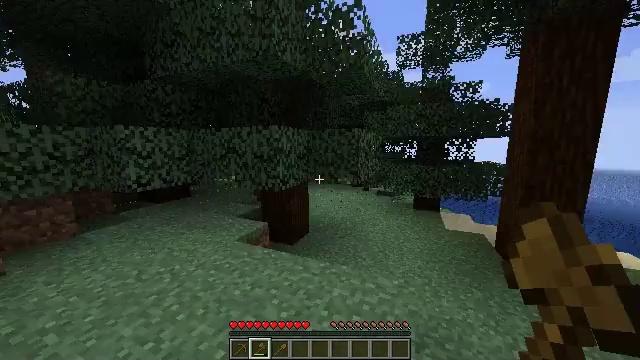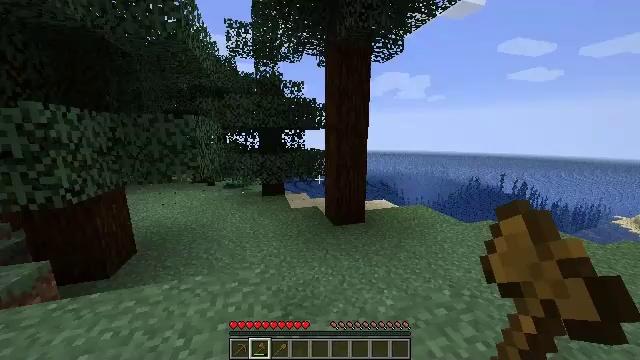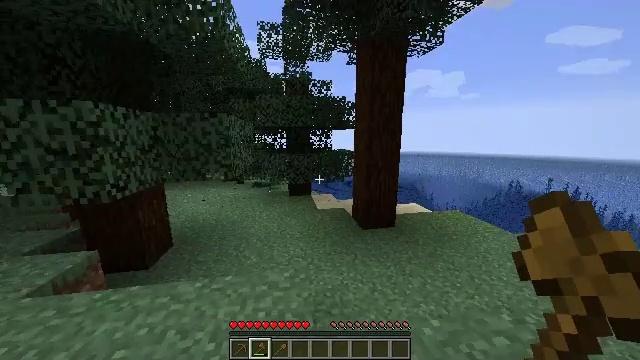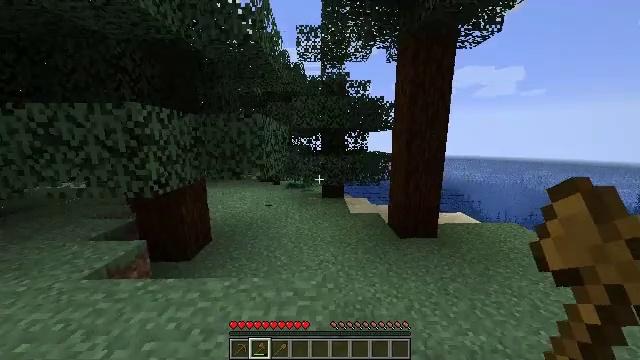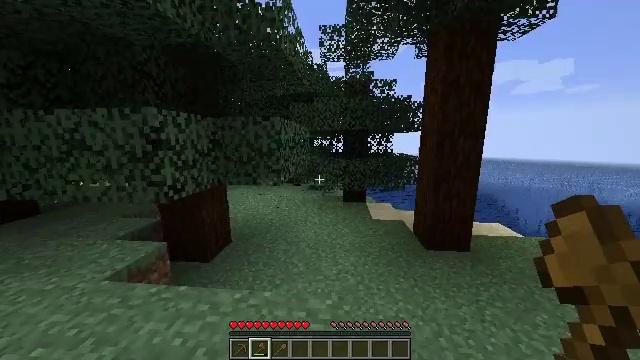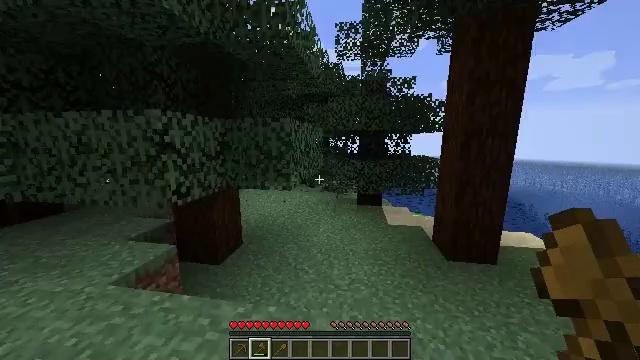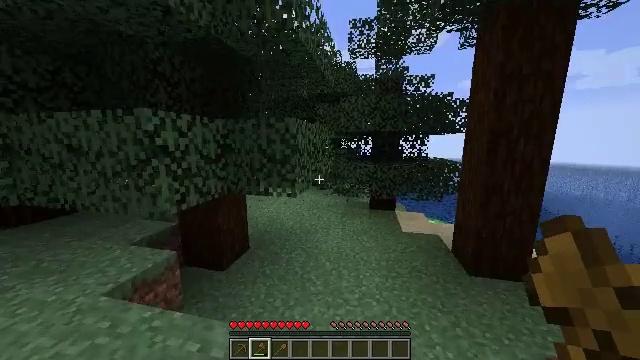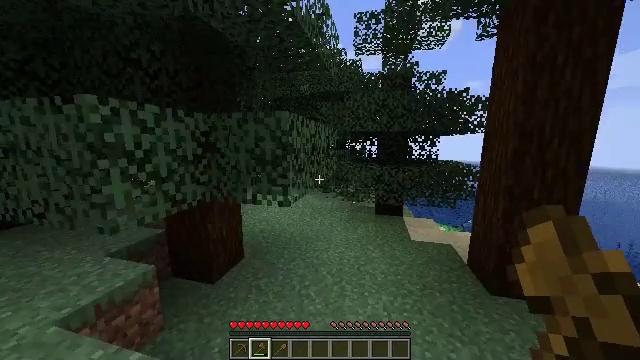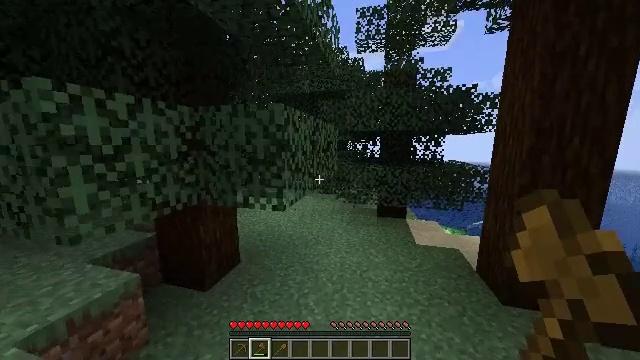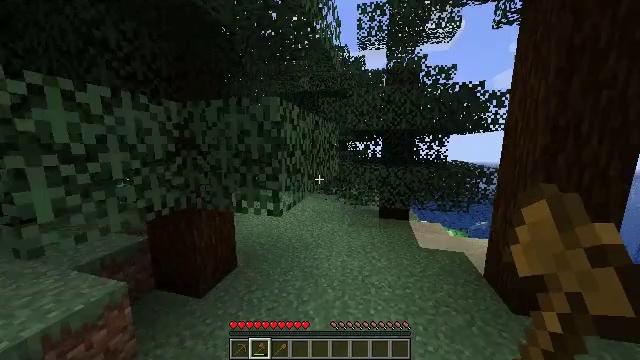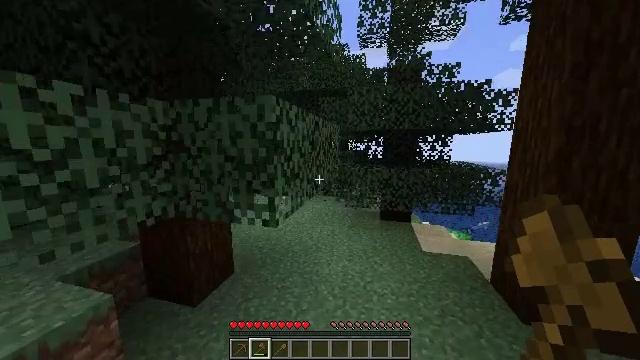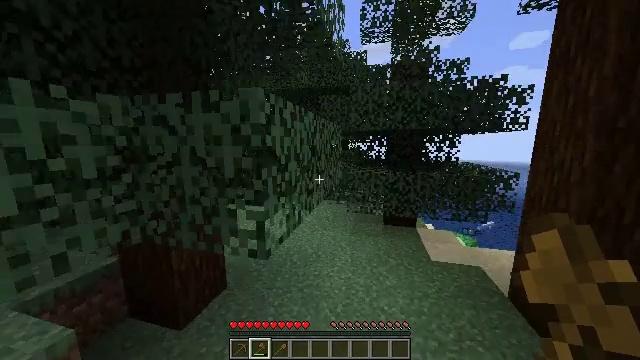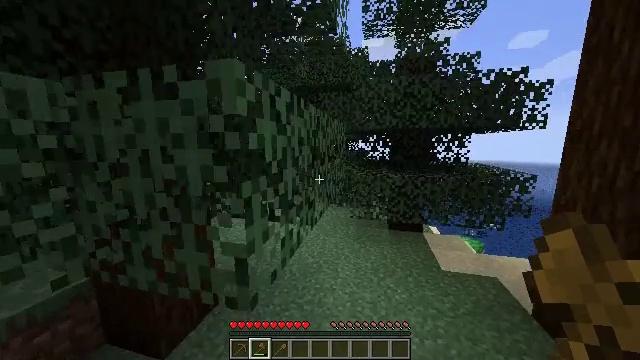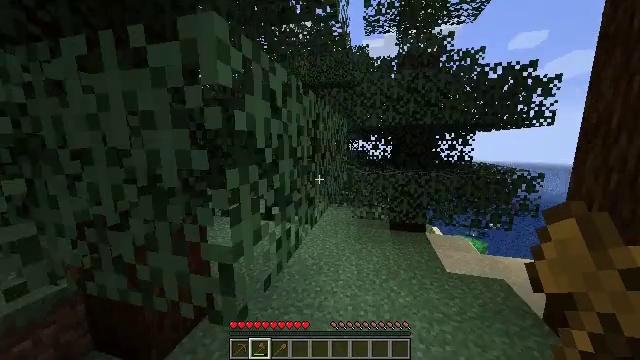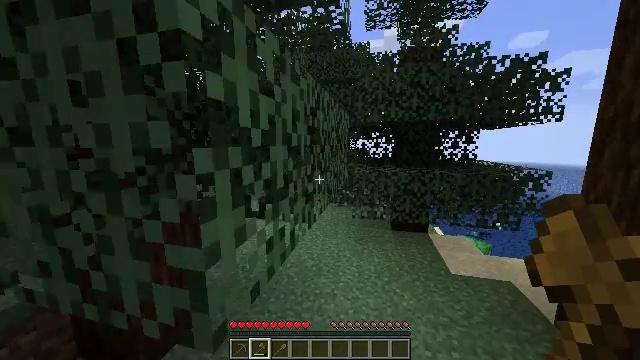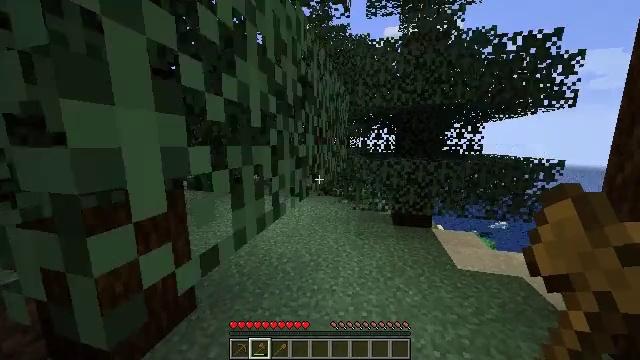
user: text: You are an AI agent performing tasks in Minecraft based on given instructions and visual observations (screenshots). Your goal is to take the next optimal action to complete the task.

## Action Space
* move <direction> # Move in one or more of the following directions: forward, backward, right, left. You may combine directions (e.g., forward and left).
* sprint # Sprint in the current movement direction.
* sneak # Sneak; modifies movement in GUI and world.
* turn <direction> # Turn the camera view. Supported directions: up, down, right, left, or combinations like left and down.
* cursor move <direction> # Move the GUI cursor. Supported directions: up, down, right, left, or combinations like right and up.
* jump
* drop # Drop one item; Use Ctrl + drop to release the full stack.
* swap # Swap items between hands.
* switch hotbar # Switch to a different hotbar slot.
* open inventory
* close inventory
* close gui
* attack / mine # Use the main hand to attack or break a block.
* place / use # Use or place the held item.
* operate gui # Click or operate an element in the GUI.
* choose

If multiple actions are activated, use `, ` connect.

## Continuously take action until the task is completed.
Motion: motion action
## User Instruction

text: Mine the mossy cobblestone underground.
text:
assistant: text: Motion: move forward, sprint, turn right and down
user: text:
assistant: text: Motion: move forward and move right, sprint, turn left
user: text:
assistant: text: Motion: move forward, sprint, turn left
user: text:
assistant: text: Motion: move forward, sprint, turn left
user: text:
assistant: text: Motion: move forward, sprint, turn left
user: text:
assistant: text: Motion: move forward, sprint, turn left
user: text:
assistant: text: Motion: move forward, sprint, turn left
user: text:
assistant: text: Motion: move forward, sprint
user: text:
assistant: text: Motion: move forward, sprint
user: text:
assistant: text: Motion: move forward, sprint
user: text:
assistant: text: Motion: move forward, sprint
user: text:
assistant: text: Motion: move forward, sprint
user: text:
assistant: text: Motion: move forward, sprint
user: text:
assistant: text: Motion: move forward and move right, sprint
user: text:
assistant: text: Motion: move forward and move right, sprint
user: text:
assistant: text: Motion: move forward and move right, sprint, turn left
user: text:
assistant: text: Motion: move forward, sprint, turn left and up
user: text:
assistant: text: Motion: move forward, sprint, turn left and up
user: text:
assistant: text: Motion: move forward, sprint, turn left
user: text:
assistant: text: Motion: move forward, sprint
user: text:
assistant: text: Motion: move forward, sprint, turn left, jump
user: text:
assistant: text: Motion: move forward, sprint, turn left, jump
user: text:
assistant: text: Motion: move forward, sprint, turn left, jump
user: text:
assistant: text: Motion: move forward, sprint, turn left, jump
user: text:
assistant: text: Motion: move forward, sprint, turn left, jump
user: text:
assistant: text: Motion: move forward, sprint, turn left, jump
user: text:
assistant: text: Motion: move forward, sprint, turn left
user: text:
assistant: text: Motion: move forward, sprint, jump
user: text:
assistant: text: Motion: move forward, sprint, jump
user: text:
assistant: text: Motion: move forward, sprint, jump